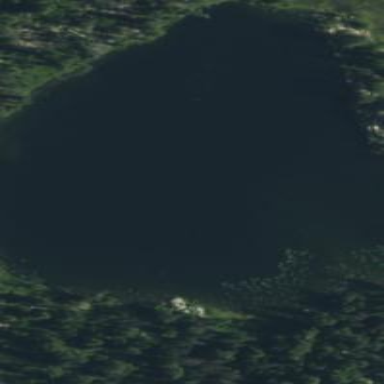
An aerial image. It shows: Serene lake surrounded by nature.